Question: I'm trying to build a menu that would have a transition like paper folding, kinda like this one:

Live Test : <URL>
HTML
'''
<nav>
<li class="hov">Hover Me!
<ul class="main">
<li>Item1</li>
<li>Item2</li>
<li>Item3</li>
<li>Item4</li>
</ul>
</li>
</nav>
'''
CSS
'''
nav{
}
ul,li{
margin: 0;
padding: 0;
}
.main{
position:absolute;
z-index:1;
}
.main li{
list-style:none;
background: blue;
width:100px;
padding: 0 5px;
border: 1px solid black;
height: 30px;
line-height: 30px;
/*margin-top: -30px;*/
-webkit-transition: all .5s ease-in-out;
}
.main li:nth-child(odd){
-webkit-transform-origin: top;
-webkit-transform: perspective(350px) rotateX(-90deg);
}
.main li:nth-child(even){
-webkit-transform-origin: bottom;
-webkit-transform: perspective(350px) rotateX(90deg);
}
.main {
-webkit-transition: all .5s ease-in-out;
-webkit-transform-origin: 50% 0%;
-webkit-transform: perspective(350px) rotateX(-90deg);
}
.hov:hover .main {
-webkit-transform-origin: top;
-webkit-transform: perspective(350px) rotateX(0deg);
}
.hov:hover li:nth-child(odd){
-webkit-transform-origin: top;
-webkit-transform: perspective(350px) rotateX(0deg);
margin-top:0;
}
.hov:hover li:nth-child(even){
-webkit-transform-origin: bottom;
-webkit-transform: perspective(350px) rotateX(0deg);
margin-top:0;
}
.main li:first-child{
margin-top:0;
}
.hov{
position:relative;
height: 40px;
width:112px;
background: green;
color: white;
font-size: 13px;
font-family: Helvetica;
font-weight:bold;
text-align: center;
line-height: 40px;
list-style:none;
z-index:2;
}
'''
Live DEMO
<URL>
How can I make the sub-menus stick together as in the example?
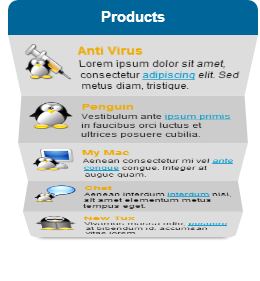
Answer: He want to stik the sub menus.
For doing that edit these css class like down here:
'''
.main li:nth-child(even){
margin-top:-65px;
-webkit-transform-origin: bottom;
-webkit-transform: perspective(350px) rotateX(90deg);
}
.hov:hover li:nth-child(odd){
-webkit-transform-origin: top;
-webkit-transform: perspective(30px) rotateX(0deg);
margin-top:0;
}
.hov:hover li:nth-child(even){
-webkit-transform-origin: bottom;
-webkit-transform: perspective(30px) rotateX(0deg);
margin-top:0;
}
'''
And then it seem really close to the other effect.
UPDATE:
The example <URL>.
'''
nav{
}
ul,li{
margin: 0;
padding: 0;
}
.main{
position:absolute;
z-index:1;
}
.main li{
list-style:none;
background: blue;
width:100px;
padding: 0 5px;
border: 1px solid black;
height: 30px;
line-height: 30px;
/*margin-top: -30px;*/
-webkit-transition: all .5s ease-in-out;
}
.main li:nth-child(odd){
-webkit-transform-origin: top;
-webkit-transform: perspective(350px) rotateX(-90deg);
}
.main li:nth-child(even){
margin-top:-65px;
-webkit-transform-origin: bottom;
-webkit-transform: perspective(350px) rotateX(90deg);
}
.main {
-webkit-transition: all .5s ease-in-out;
-webkit-transform-origin: 50% 0%;
-webkit-transform: perspective(350px) rotateX(-90deg);
}
.hov:hover .main {
-webkit-transform-origin: top;
-webkit-transform: perspective(350px) rotateX(0deg);
}
.hov:hover li:nth-child(odd){
-webkit-transform-origin: top;
-webkit-transform: perspective(30px) rotateX(0deg);
margin-top:0;
}
.hov:hover li:nth-child(even){
-webkit-transform-origin: bottom;
-webkit-transform: perspective(30px) rotateX(0deg);
margin-top:0;
}
.main li:first-child{
margin-top:0;
}
.hov{
position:relative;
height: 40px;
width:112px;
background: green;
color: white;
font-size: 13px;
font-family: Helvetica;
font-weight:bold;
text-align: center;
line-height: 40px;
list-style:none;
z-index:2;
}
'''
'''
<nav>
<li class="hov">Hover Me!
<ul class="main">
<li>Item1</li>
<li>Item2</li>
<li>Item3</li>
<li>Item4</li>
</ul>
</li>
</nav>
'''